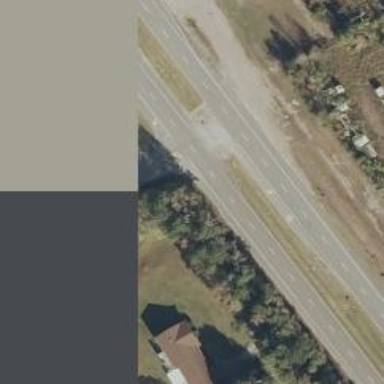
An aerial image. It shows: Primary highway with asphalt surface. It is dual carriageway.